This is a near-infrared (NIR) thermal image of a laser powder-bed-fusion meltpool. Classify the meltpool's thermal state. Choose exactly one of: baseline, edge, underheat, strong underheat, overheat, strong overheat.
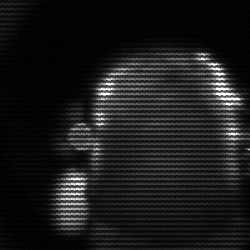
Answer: baseline